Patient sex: M
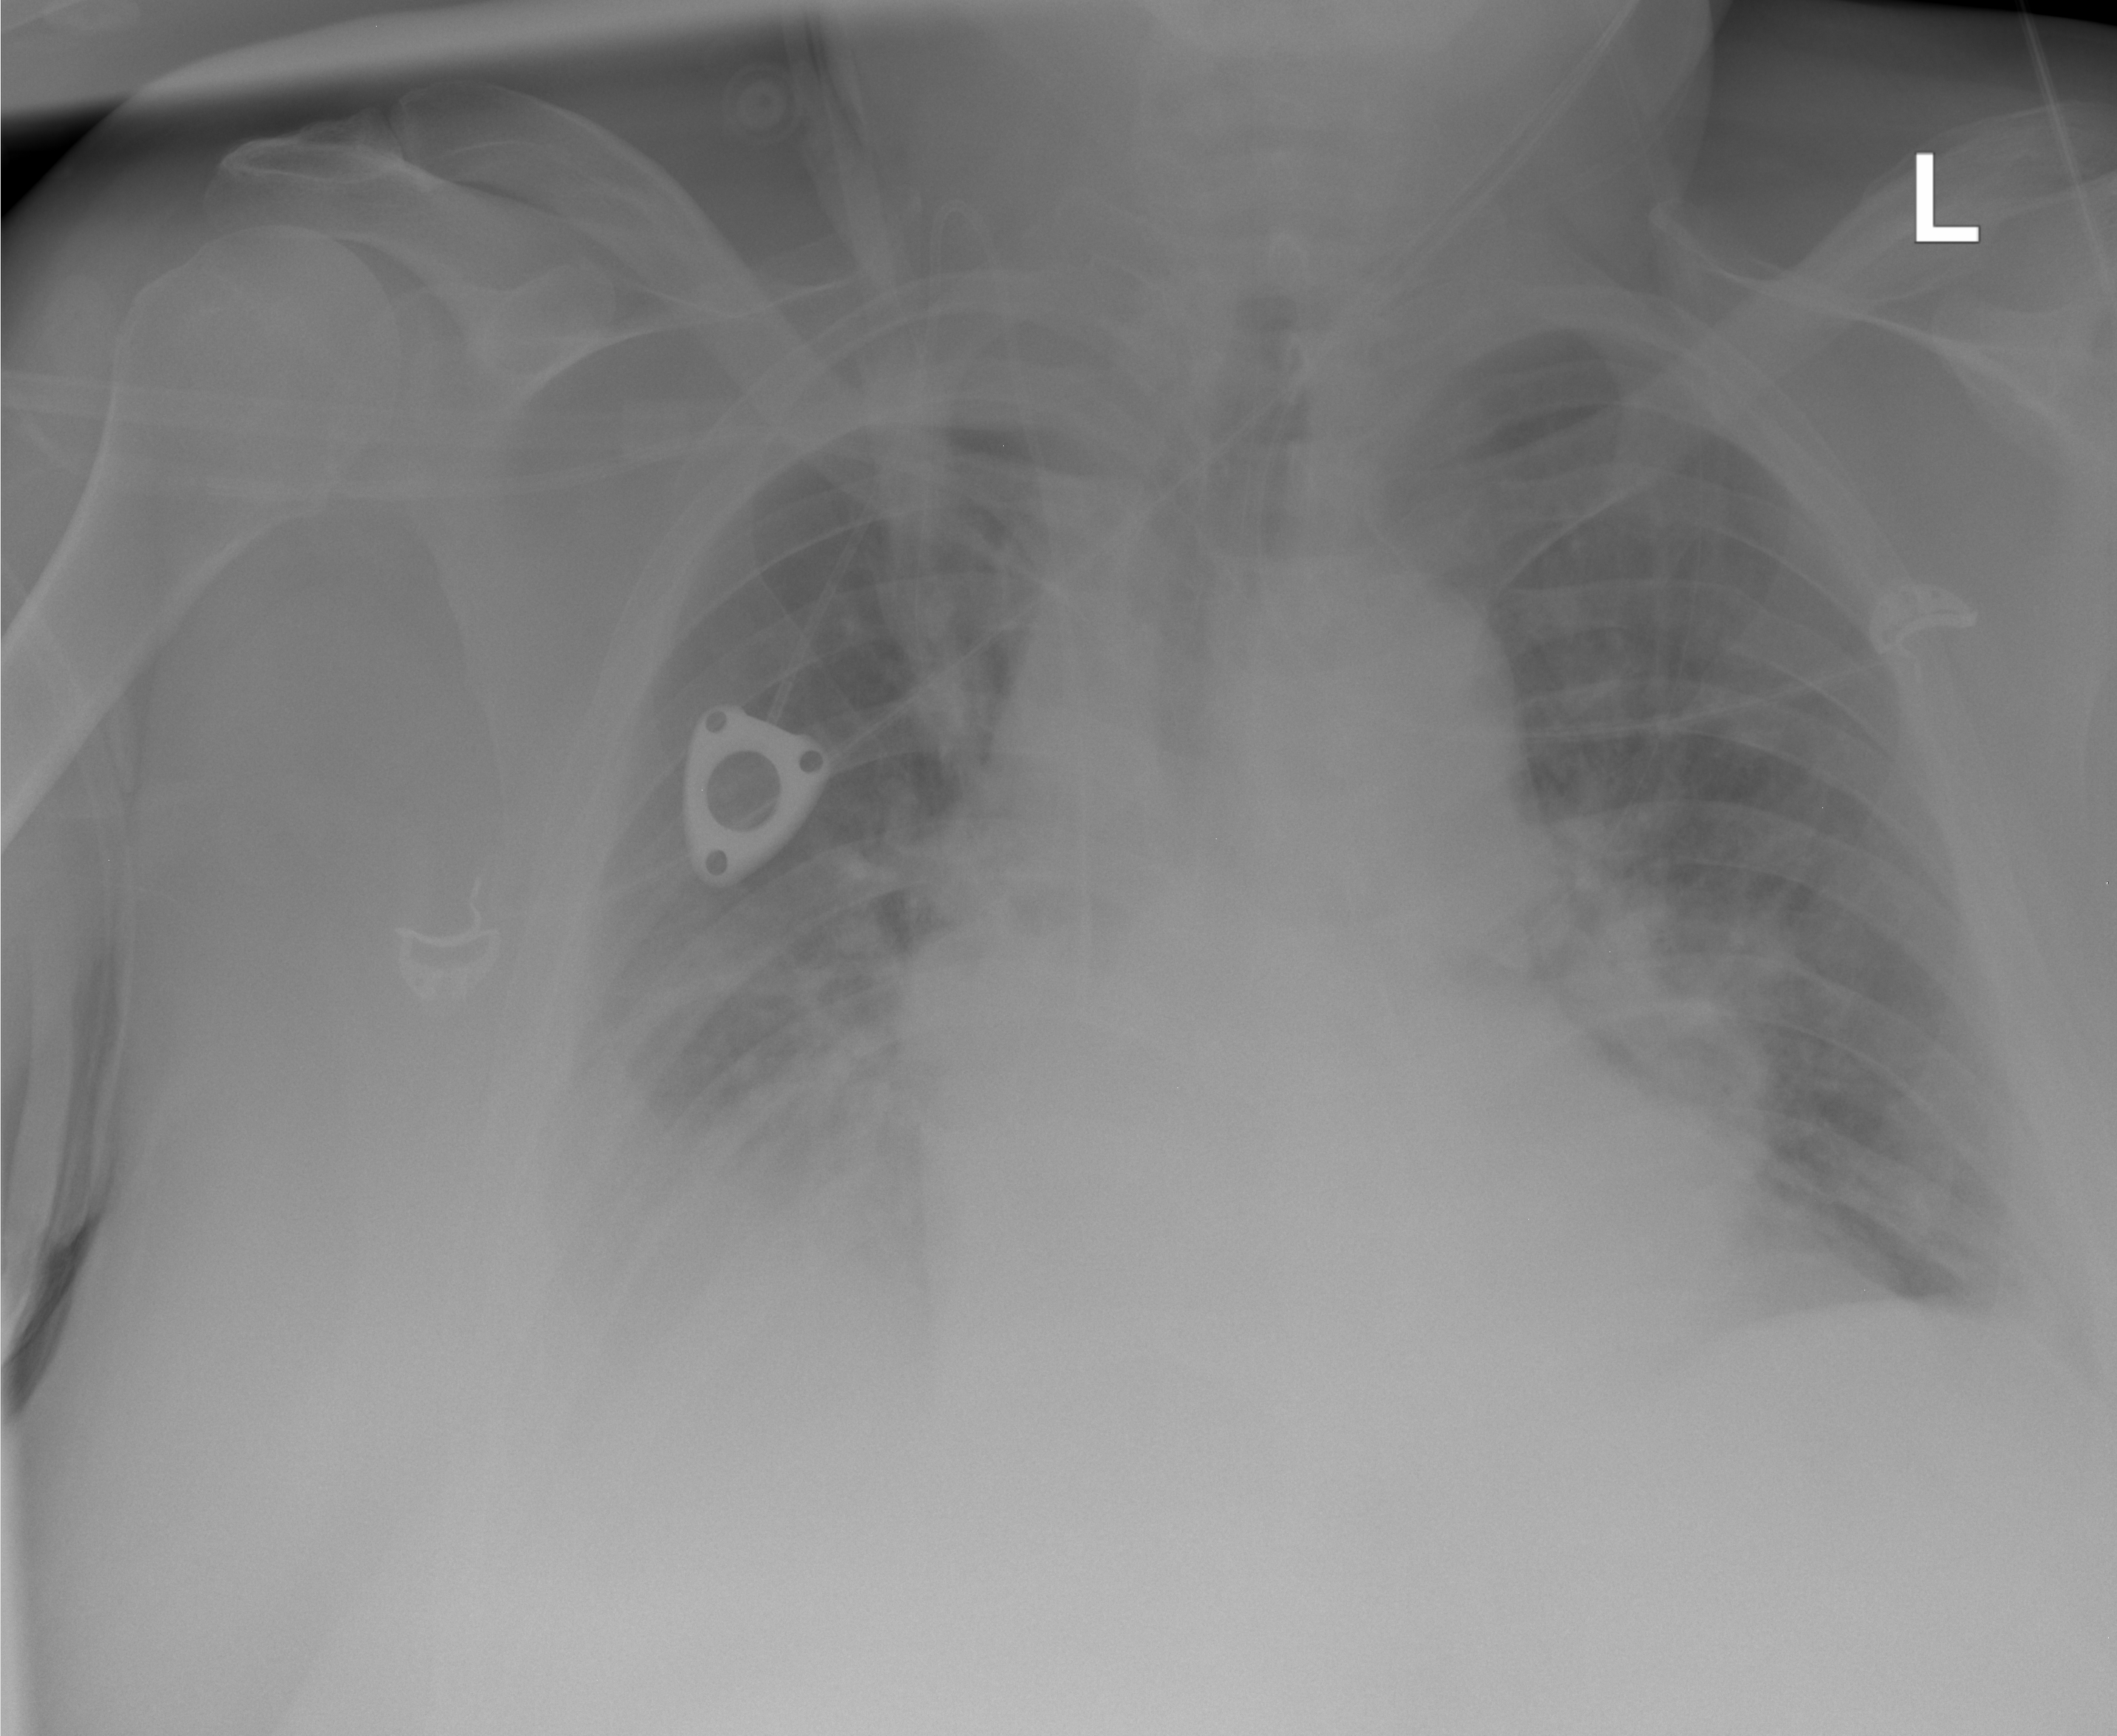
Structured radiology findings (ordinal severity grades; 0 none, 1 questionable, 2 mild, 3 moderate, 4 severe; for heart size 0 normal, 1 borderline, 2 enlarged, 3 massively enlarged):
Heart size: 2
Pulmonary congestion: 3
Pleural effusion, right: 3
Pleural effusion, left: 0
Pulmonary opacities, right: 2
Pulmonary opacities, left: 2
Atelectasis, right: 2
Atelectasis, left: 0